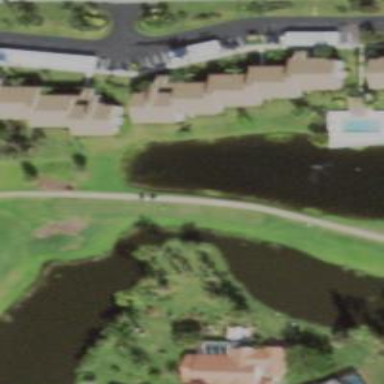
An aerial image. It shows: Footway that doubles as golf path.